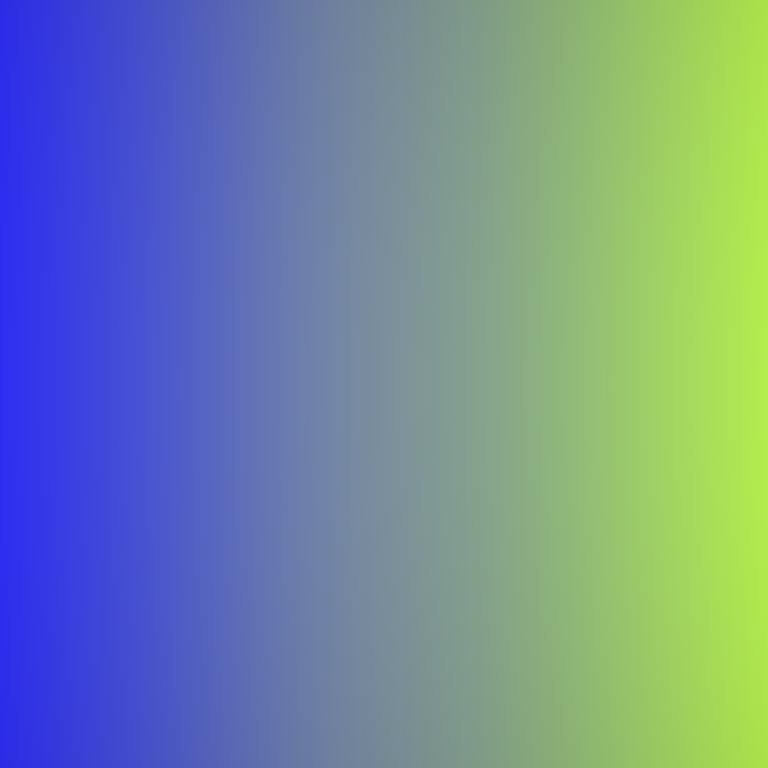
Abstract light effect, smooth gradient from deep blue to bright yellow, calm atmosphere, soft glow, no room, no furniture, no objects.